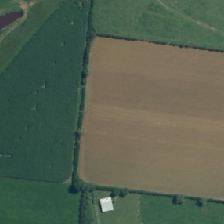
Land cover: shortrotation_cropland